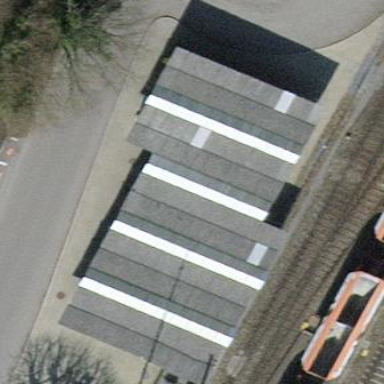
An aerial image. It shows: View of roof of building.